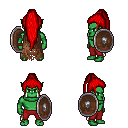
a pixel art fantasy rpg character, male body template, orc, green skin, brown tattered cape, red pants, red extra-long topknot hairstyle, shield, four views (front, back, left, right), 2x2 character sprite sheet, small pixel art, hard edges, no anti-aliasing